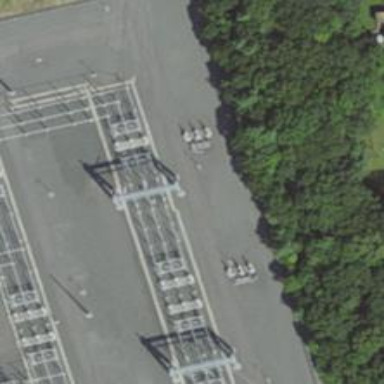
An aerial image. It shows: Switch for power supply.